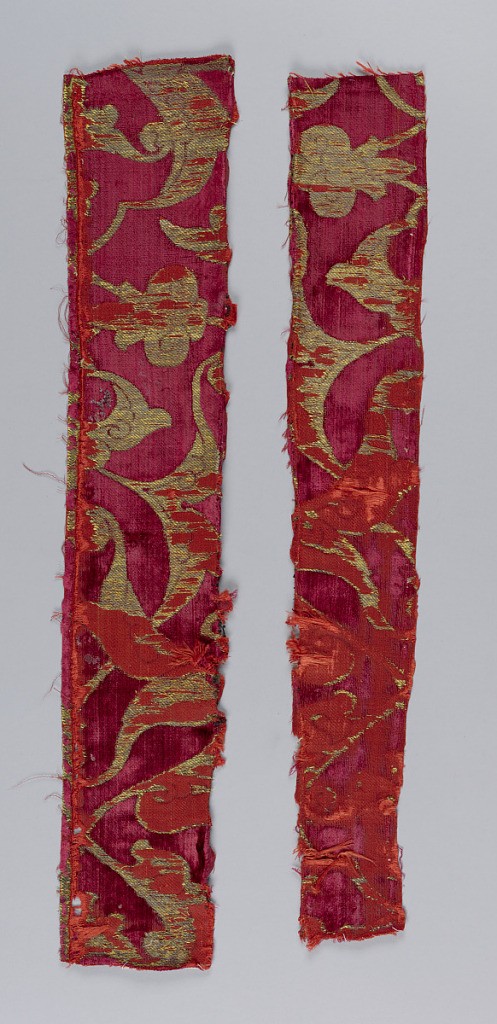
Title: Fragments
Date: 17th century
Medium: silk, metallic thread Technique: cut pile velvet
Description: Fragments with arabesques and pomegranates.